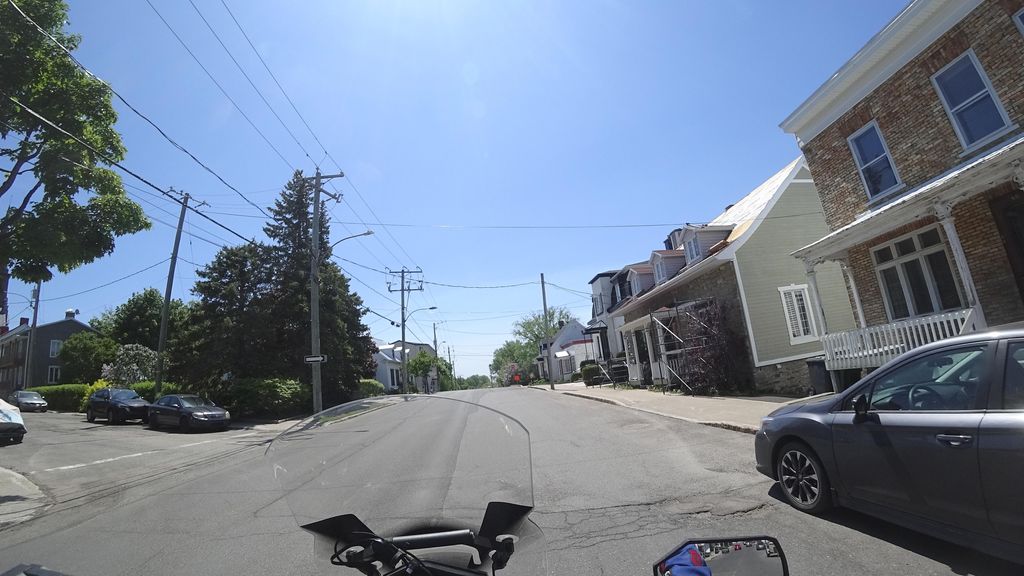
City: quebec_city